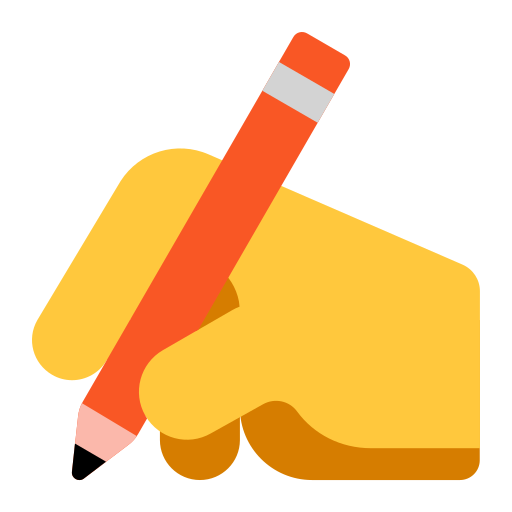
writing hand flat default